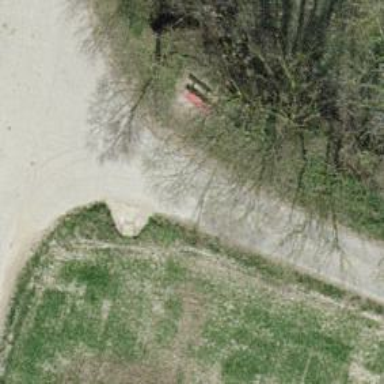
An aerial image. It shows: Bench.